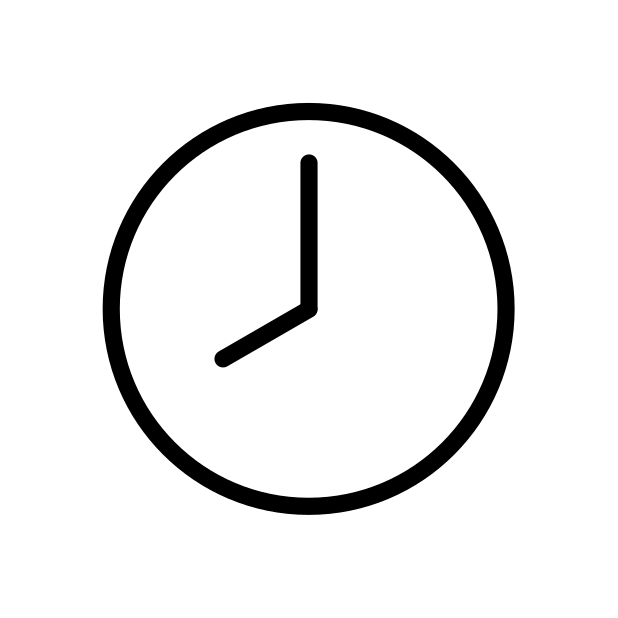
Emoji: 🕗
Name: clock face eight oclock
Unicode: 0x1f557